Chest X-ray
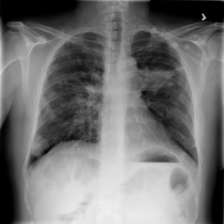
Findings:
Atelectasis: negative
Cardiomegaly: negative
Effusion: negative
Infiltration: negative
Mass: positive
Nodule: positive
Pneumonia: negative
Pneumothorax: negative
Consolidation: negative
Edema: negative
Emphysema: negative
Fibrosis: negative
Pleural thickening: negative
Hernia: negative